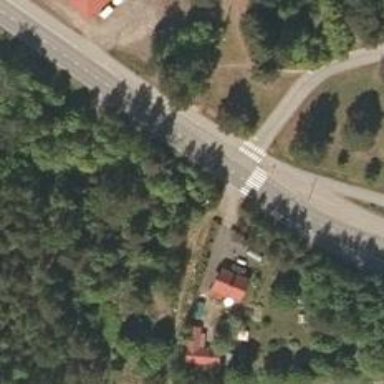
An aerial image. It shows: Asphalt cycleway featuring zebra crossing. The crossing is uncontrolled.